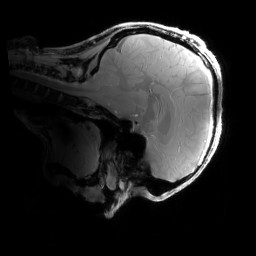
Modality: PDw
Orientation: sagittal
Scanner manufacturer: siemens
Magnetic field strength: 6.98 T
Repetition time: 1.34 s
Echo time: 0.00266 s